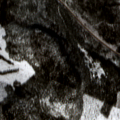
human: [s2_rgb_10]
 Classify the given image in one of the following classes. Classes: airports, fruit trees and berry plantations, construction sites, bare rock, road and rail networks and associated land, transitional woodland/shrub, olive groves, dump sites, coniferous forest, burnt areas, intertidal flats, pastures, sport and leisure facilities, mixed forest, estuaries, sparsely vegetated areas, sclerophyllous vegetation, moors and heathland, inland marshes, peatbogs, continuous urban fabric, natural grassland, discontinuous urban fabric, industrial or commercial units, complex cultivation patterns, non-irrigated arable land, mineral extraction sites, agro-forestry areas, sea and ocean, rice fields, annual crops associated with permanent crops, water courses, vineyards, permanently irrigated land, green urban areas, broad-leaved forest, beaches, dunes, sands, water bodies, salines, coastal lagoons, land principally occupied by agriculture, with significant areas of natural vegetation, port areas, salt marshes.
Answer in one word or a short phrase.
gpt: coniferous forest, mixed forest, transitional woodland/shrub